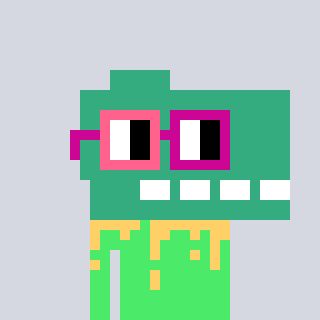
a pixel art character with square pink and red glasses, a dino-shaped head and a teal-colored body on a cool background